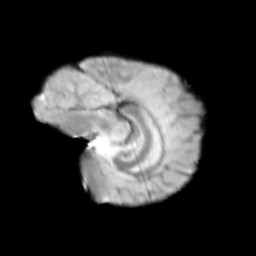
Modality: T2w
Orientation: sagittal
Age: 12
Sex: female
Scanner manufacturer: siemens
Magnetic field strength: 3 T
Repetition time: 3.8 s
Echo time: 0.07 s